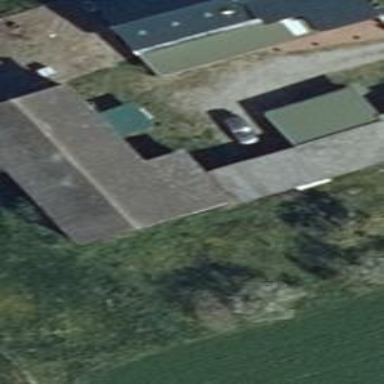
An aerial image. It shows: Shed building.